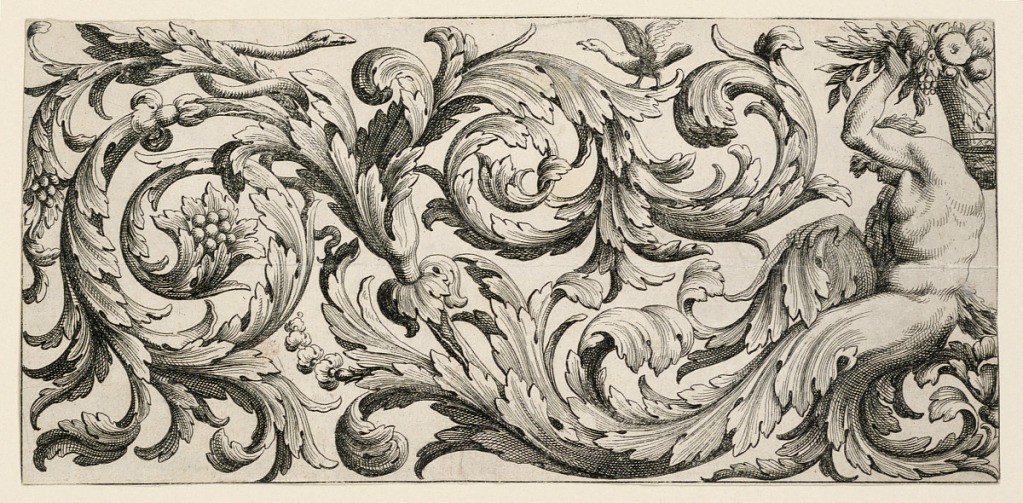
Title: Frieze
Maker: Jean Le Pautre, French, 1618–1682
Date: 1640–50
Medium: Etching on white laid paper
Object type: Print
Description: Acanthus rinceaux originate from the half-fugure of a man car-rying a fruit basket on his back and shown in profile, at right. A snake and a bird gaze at each other. (RB'44)